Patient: sex M, age 46
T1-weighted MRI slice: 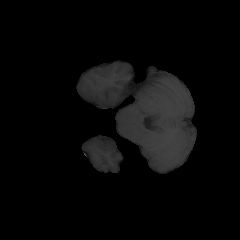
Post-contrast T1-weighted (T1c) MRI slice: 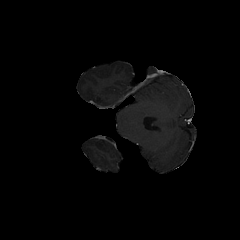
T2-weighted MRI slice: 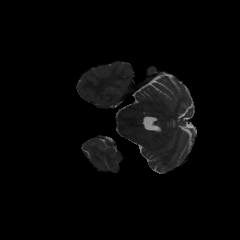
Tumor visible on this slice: no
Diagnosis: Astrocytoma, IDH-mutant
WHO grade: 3